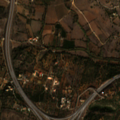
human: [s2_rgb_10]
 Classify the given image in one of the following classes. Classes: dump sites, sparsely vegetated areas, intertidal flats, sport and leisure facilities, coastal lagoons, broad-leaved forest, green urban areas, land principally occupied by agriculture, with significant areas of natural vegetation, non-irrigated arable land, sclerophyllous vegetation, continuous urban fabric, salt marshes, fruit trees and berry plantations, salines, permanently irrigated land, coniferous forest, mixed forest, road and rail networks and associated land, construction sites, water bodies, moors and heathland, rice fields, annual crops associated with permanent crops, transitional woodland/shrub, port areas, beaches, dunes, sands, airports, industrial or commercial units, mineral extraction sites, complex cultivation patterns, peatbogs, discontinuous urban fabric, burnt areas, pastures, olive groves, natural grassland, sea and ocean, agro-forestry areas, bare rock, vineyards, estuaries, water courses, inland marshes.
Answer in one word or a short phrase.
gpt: annual crops associated with permanent crops, complex cultivation patterns, land principally occupied by agriculture, with significant areas of natural vegetation